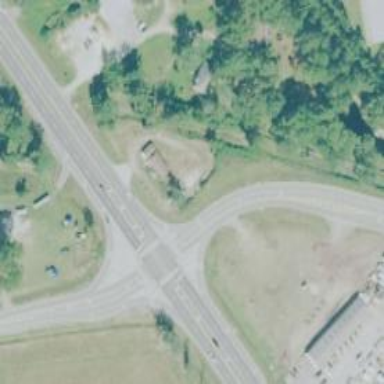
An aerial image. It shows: Primary link highway.